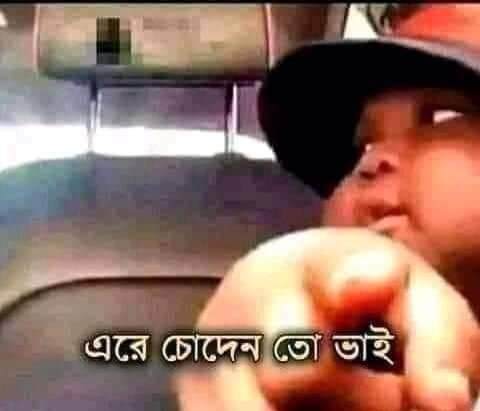
Caption: এরে চোদন তো ভাই
Label: non-hate